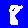
Digit: 8